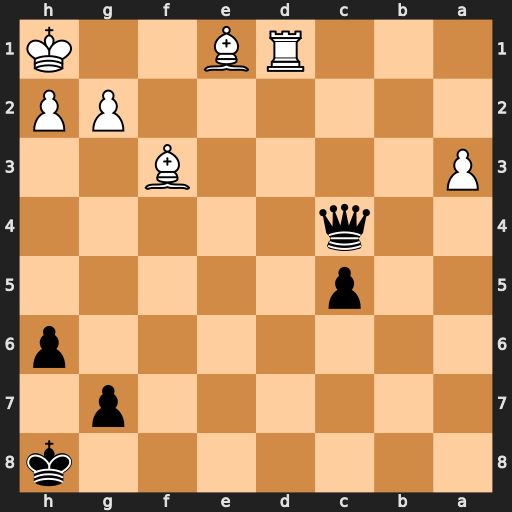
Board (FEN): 7k/6p1/7p/2p5/2q5/P4B2/6PP/3RB2K
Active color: b
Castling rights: -
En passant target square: -
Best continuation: Qf1#